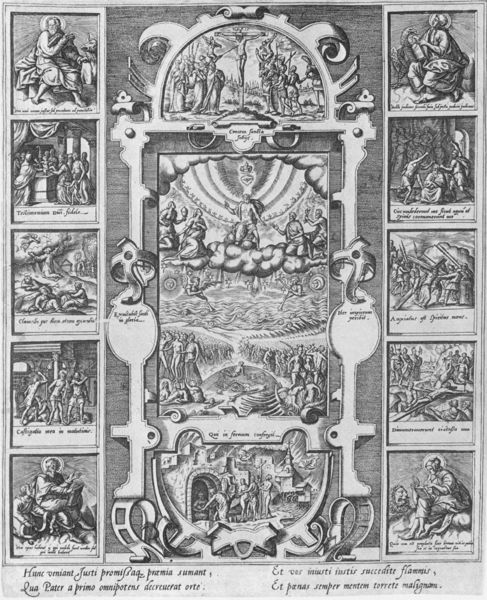
Titel: Hunc veniant Justi promißaque praemia sumant
Standort: Wolfenbüttel
Institution: Herzog August Bibliothek
Schlagwörter: baum, feuer, gott, himmel, mann, weiß, wolken, frauen, menschen, frau, grau, mitte, männer, schwarz, szene, zeichnung, wolke, ornament, bibel, geschichte, mensch, rahmen, bild, felder, kirche, sonne, engel, schrift, bilder, bogen, grafik, graphik, spalten, dekor, ornamente, eingang, unterschrift, buch, glaube, kreuz, religion, schweben, druck, schwarzweiss, druckgrafik, radierung, stich, seite, text, beschriftung, beten, gebet, altar, intarsien, heiligenschein, leben, voluten, nimbus, christus, jesus, kreuzigung, hölle, jüngstes gericht, heiliger, löwe, heilige, heilig, kupferstich, szenen, christentum, bildunterschrift, texte, aufbau, latein, da vinci, regenbogen, beschriftet, lateinisch, lünette, markus, raffael, apostel, beschreibungen, bildergeschichte, bildfolge, passion, spalte, evangelisten, seriendruck, illustrationen, boticelli, nimben, propheten, evangelien, illustation, die 10 gebote, krauzweg, erleuchtug, lleben